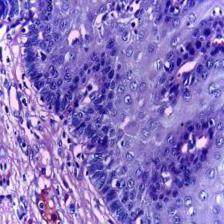
Diagnosis: Normal